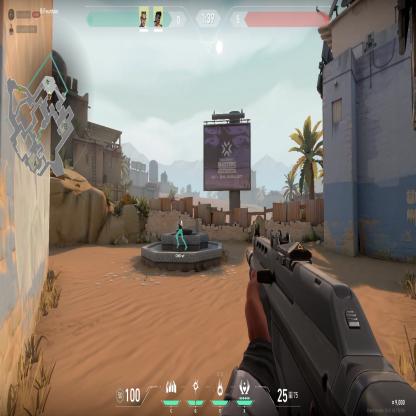
Label: teammate